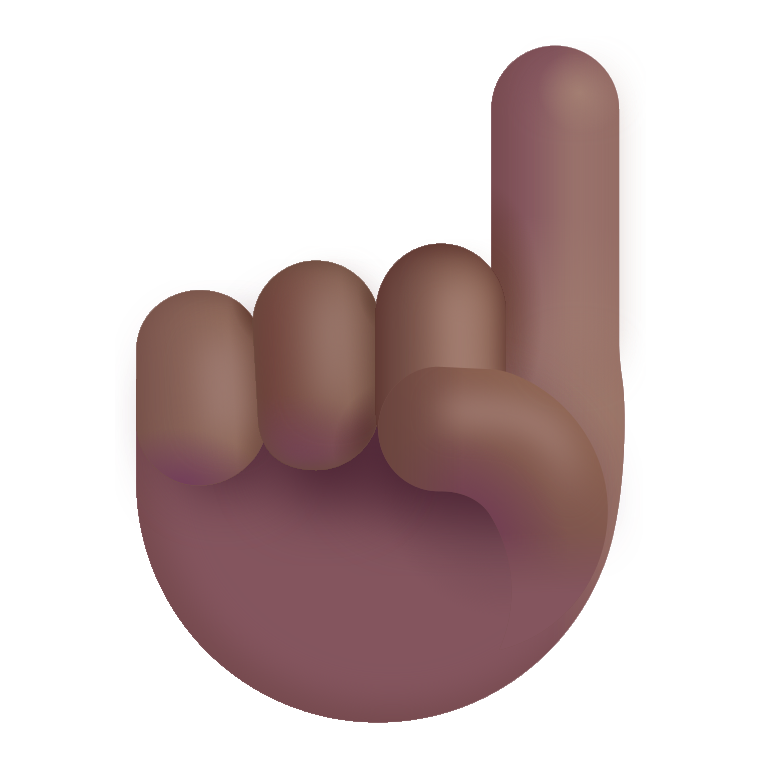
index pointing up color  dark